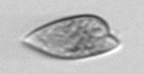
Label: Prorocentrum_dentatum